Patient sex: M
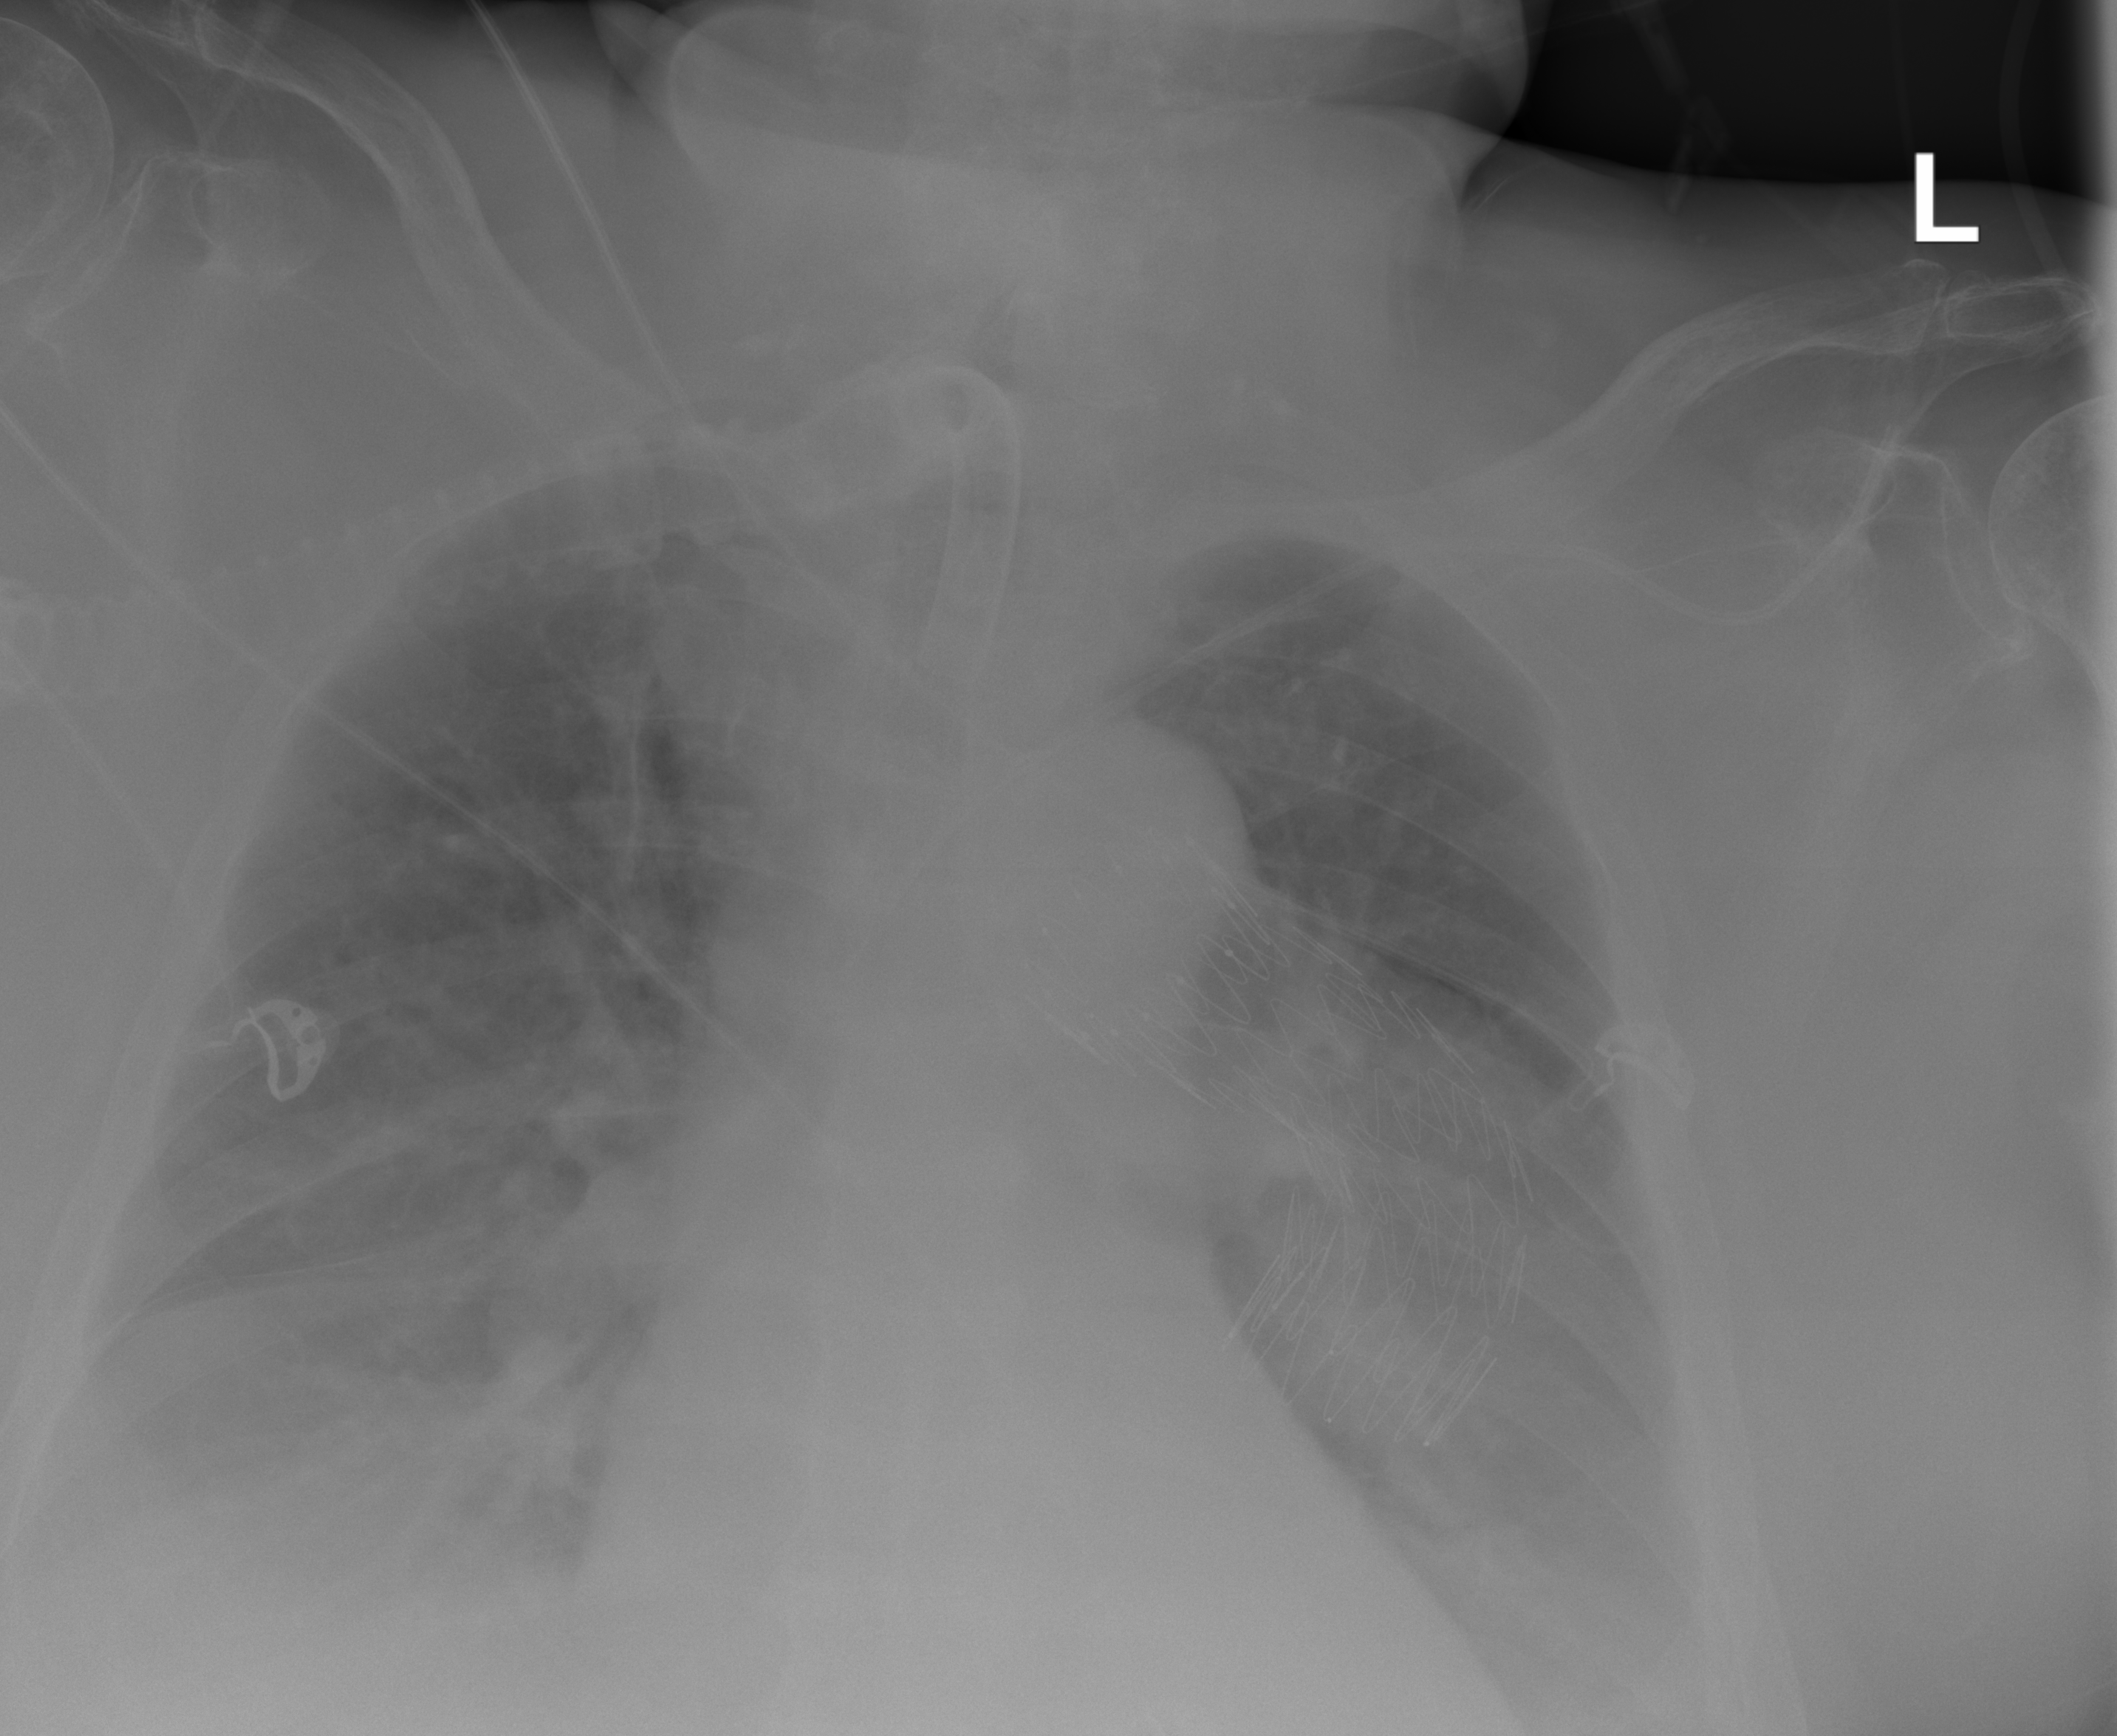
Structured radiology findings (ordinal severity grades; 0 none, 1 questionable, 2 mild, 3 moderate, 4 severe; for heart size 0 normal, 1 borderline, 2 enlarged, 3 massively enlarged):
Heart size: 2
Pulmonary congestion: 3
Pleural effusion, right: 2
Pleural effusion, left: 2
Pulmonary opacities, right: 3
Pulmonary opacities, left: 3
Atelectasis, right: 2
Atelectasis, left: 2